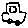
Label: car